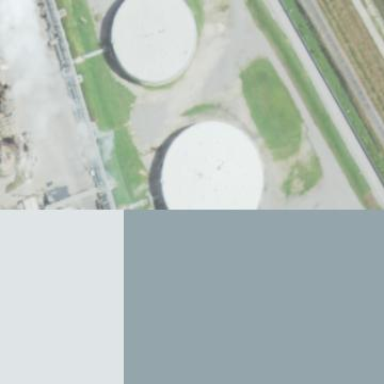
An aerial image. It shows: Storage tank created as man-made structure.